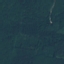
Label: Forest